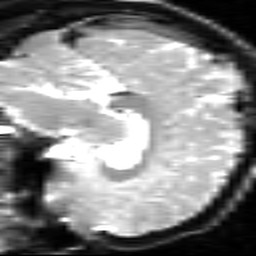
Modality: inplaneT2
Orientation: sagittal
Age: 25
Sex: male